Interaction volume radius: 5 \u00c5
Interaction volume height: 35 \u00c5
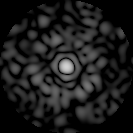
Disorder parameter: 0.8598